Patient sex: F
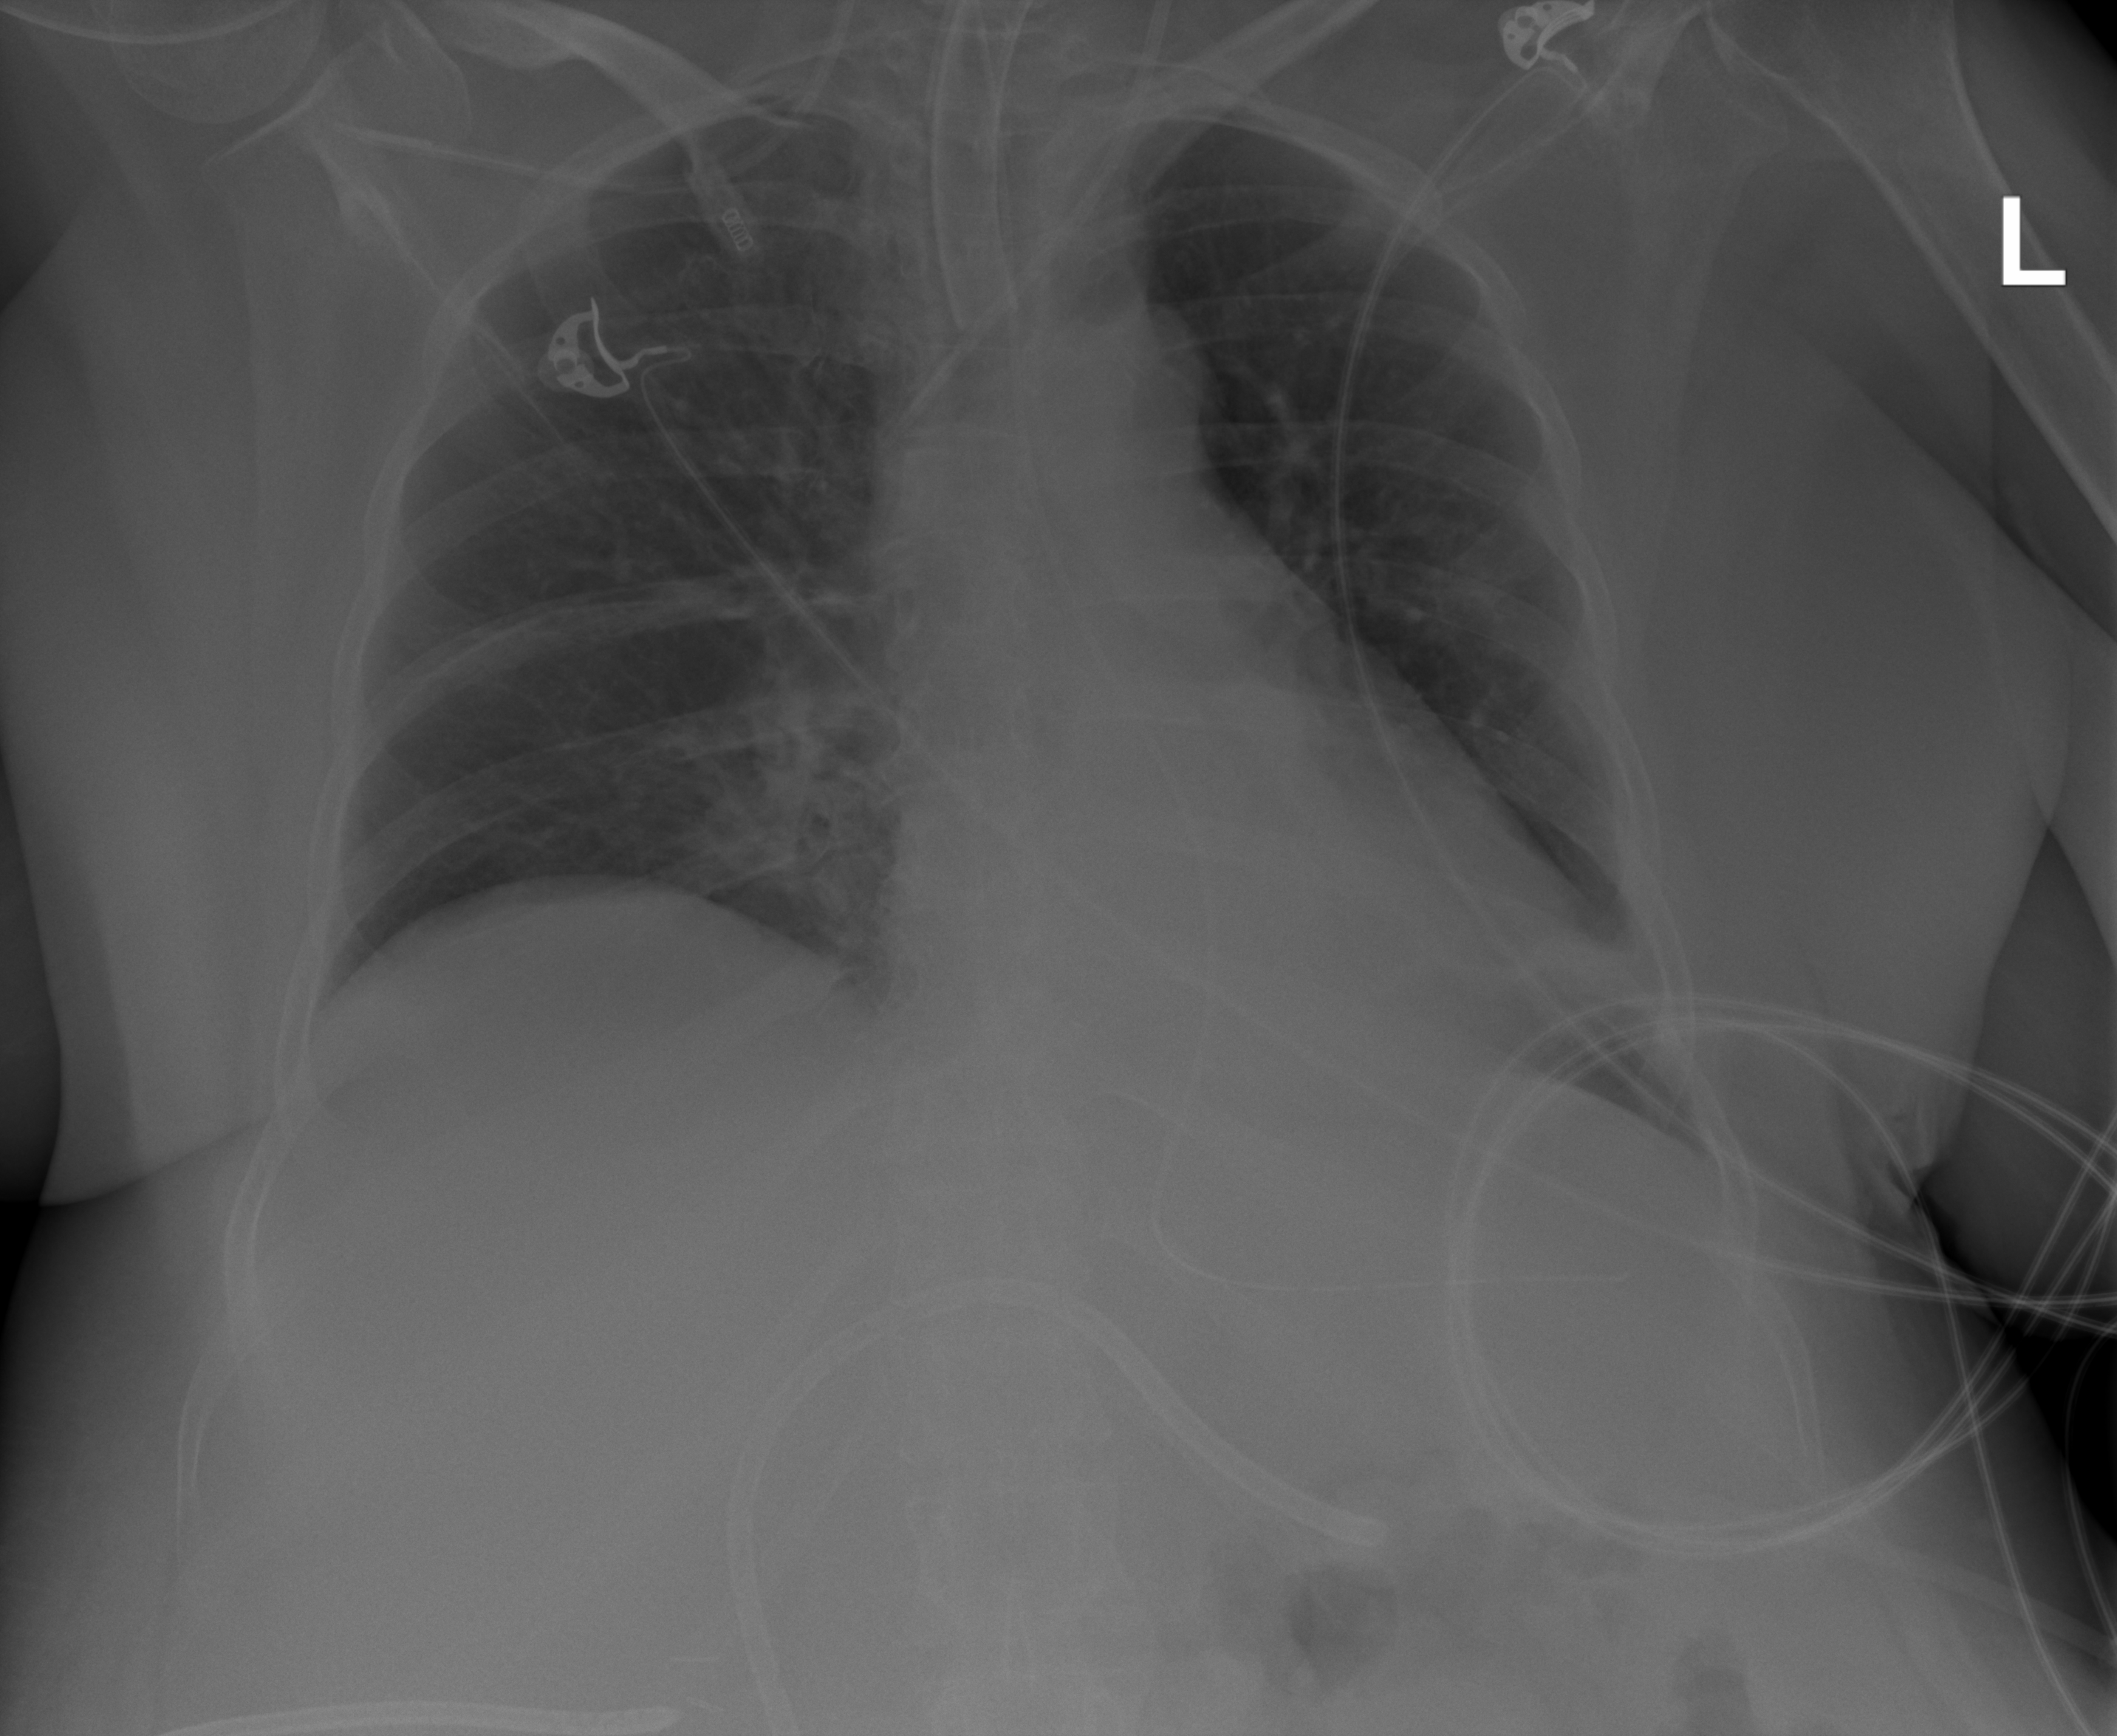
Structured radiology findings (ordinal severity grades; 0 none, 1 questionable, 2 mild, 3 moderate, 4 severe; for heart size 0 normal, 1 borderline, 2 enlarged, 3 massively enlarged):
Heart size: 1
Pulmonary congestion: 2
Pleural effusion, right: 0
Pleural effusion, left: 0
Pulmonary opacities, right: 0
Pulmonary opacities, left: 0
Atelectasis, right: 0
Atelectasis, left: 2